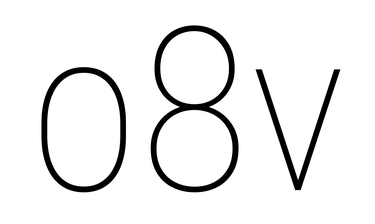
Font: Roboto_Condensed_Thin